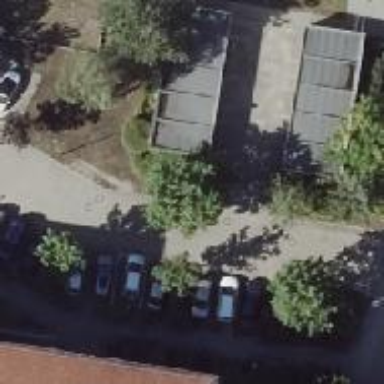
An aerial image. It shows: Road serving as parking aisle.